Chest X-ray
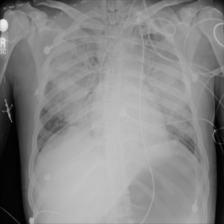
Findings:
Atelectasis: negative
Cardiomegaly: negative
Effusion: negative
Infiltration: negative
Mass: negative
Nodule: negative
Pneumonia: negative
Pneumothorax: negative
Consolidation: negative
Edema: negative
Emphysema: negative
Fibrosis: negative
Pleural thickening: negative
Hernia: negative